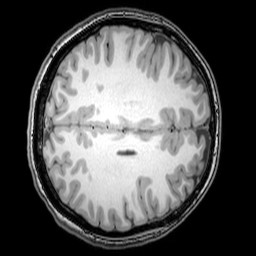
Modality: T1w
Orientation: axial
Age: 21
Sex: female
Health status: healthy
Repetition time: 0.081 s
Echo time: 0.037 s